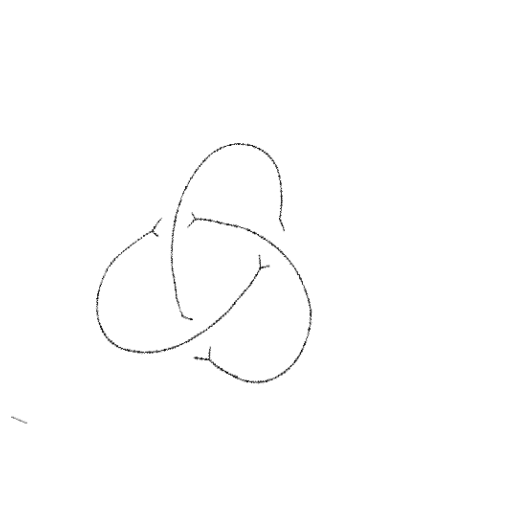
Crossing number: 3